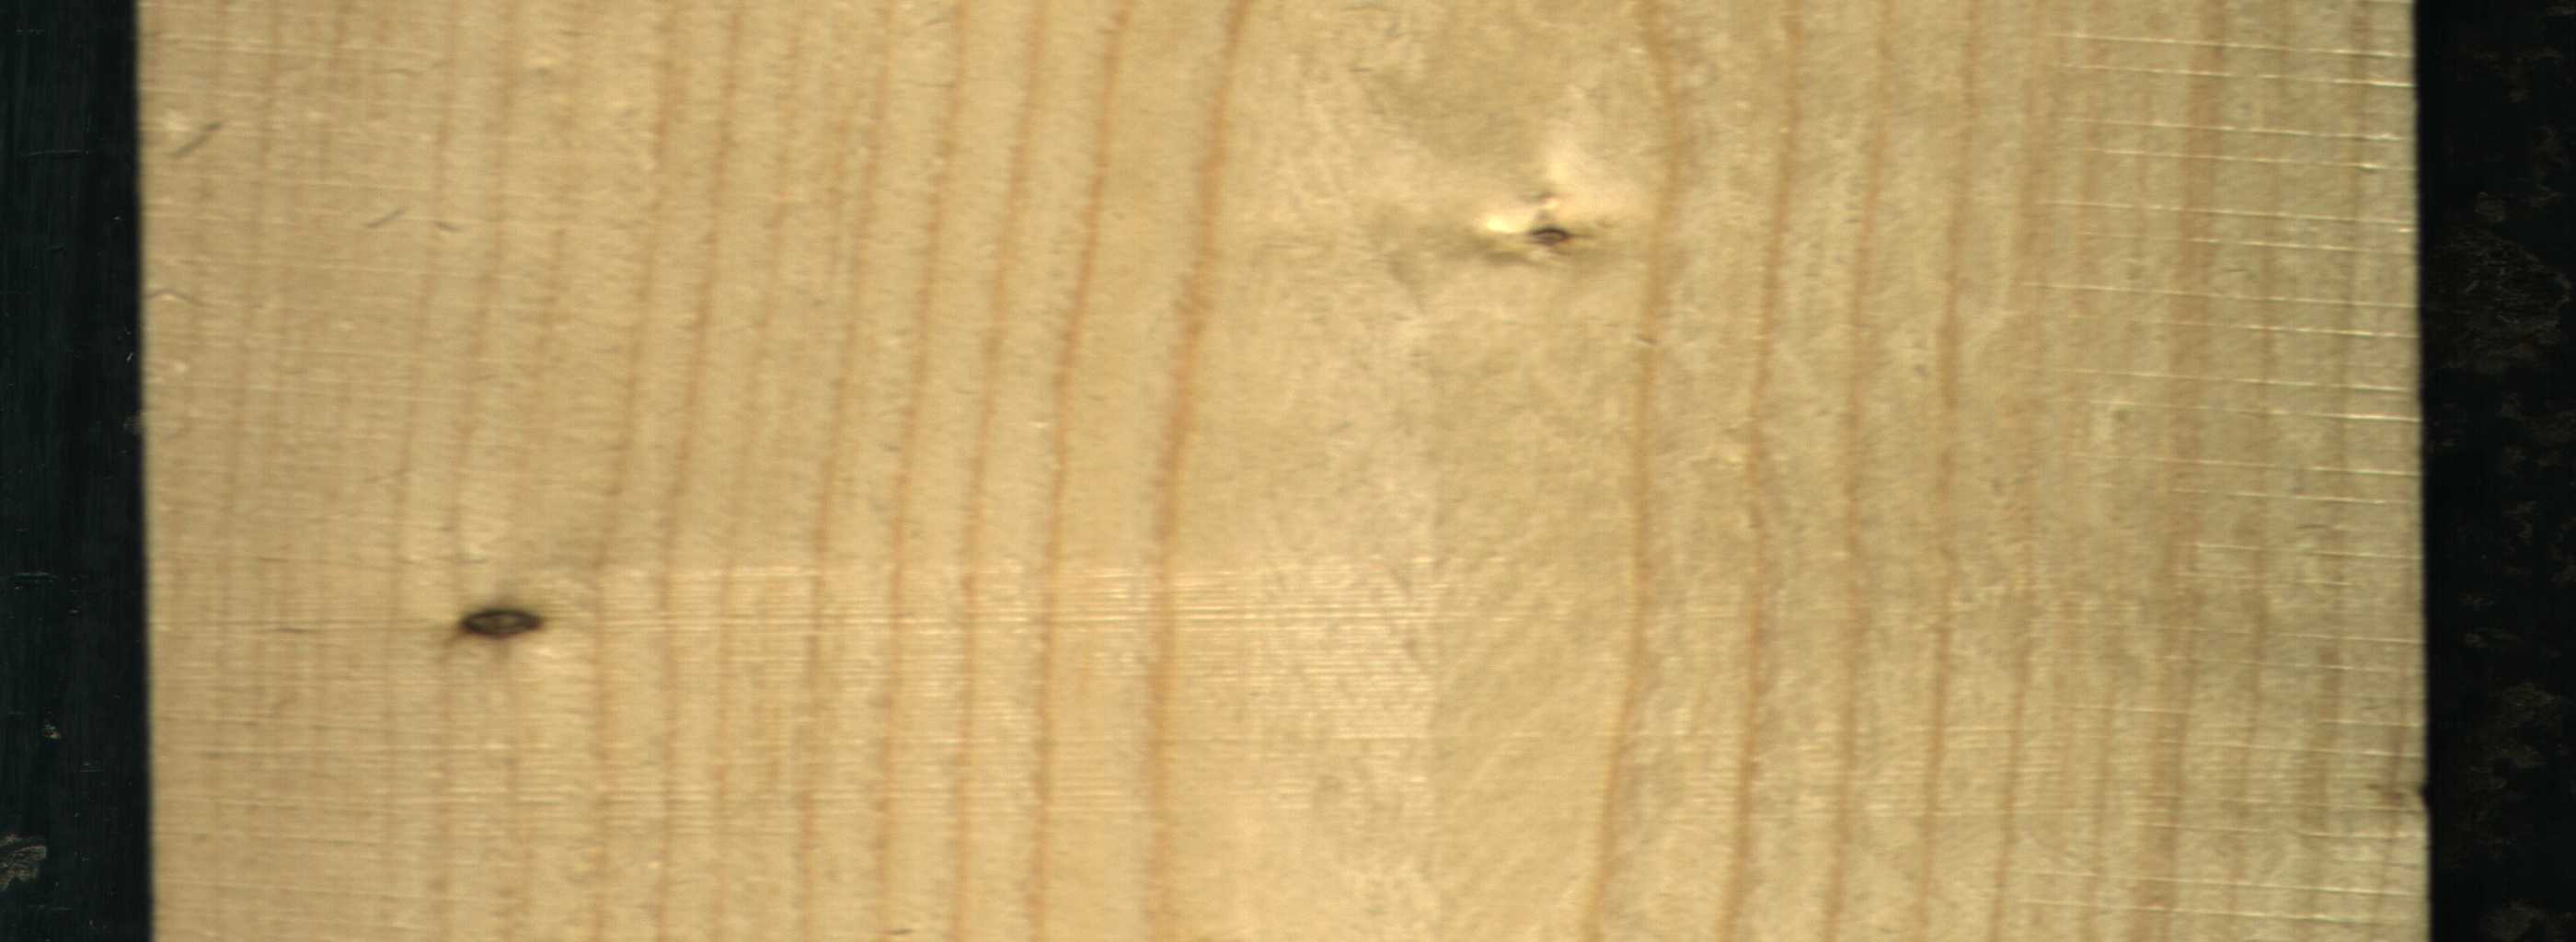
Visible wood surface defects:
Dead_Knot
Live_Knot